Aerial crown-view tile of a tropical tree (Barro Colorado Island, Panama), acquired 20250616:
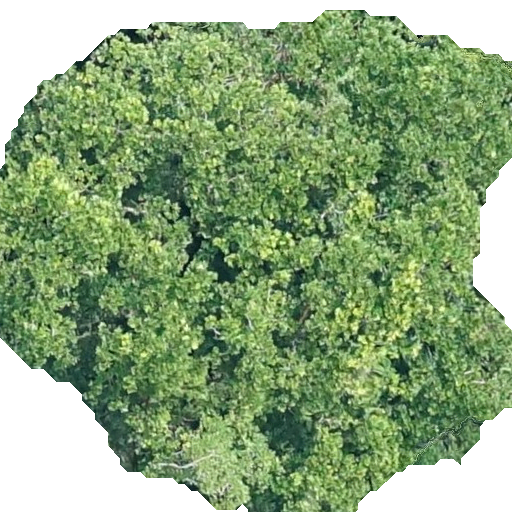
Species: Anacardium excelsum
GBIF accepted scientific name: Anacardium excelsum
Crown area: 319.587 m²